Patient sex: M
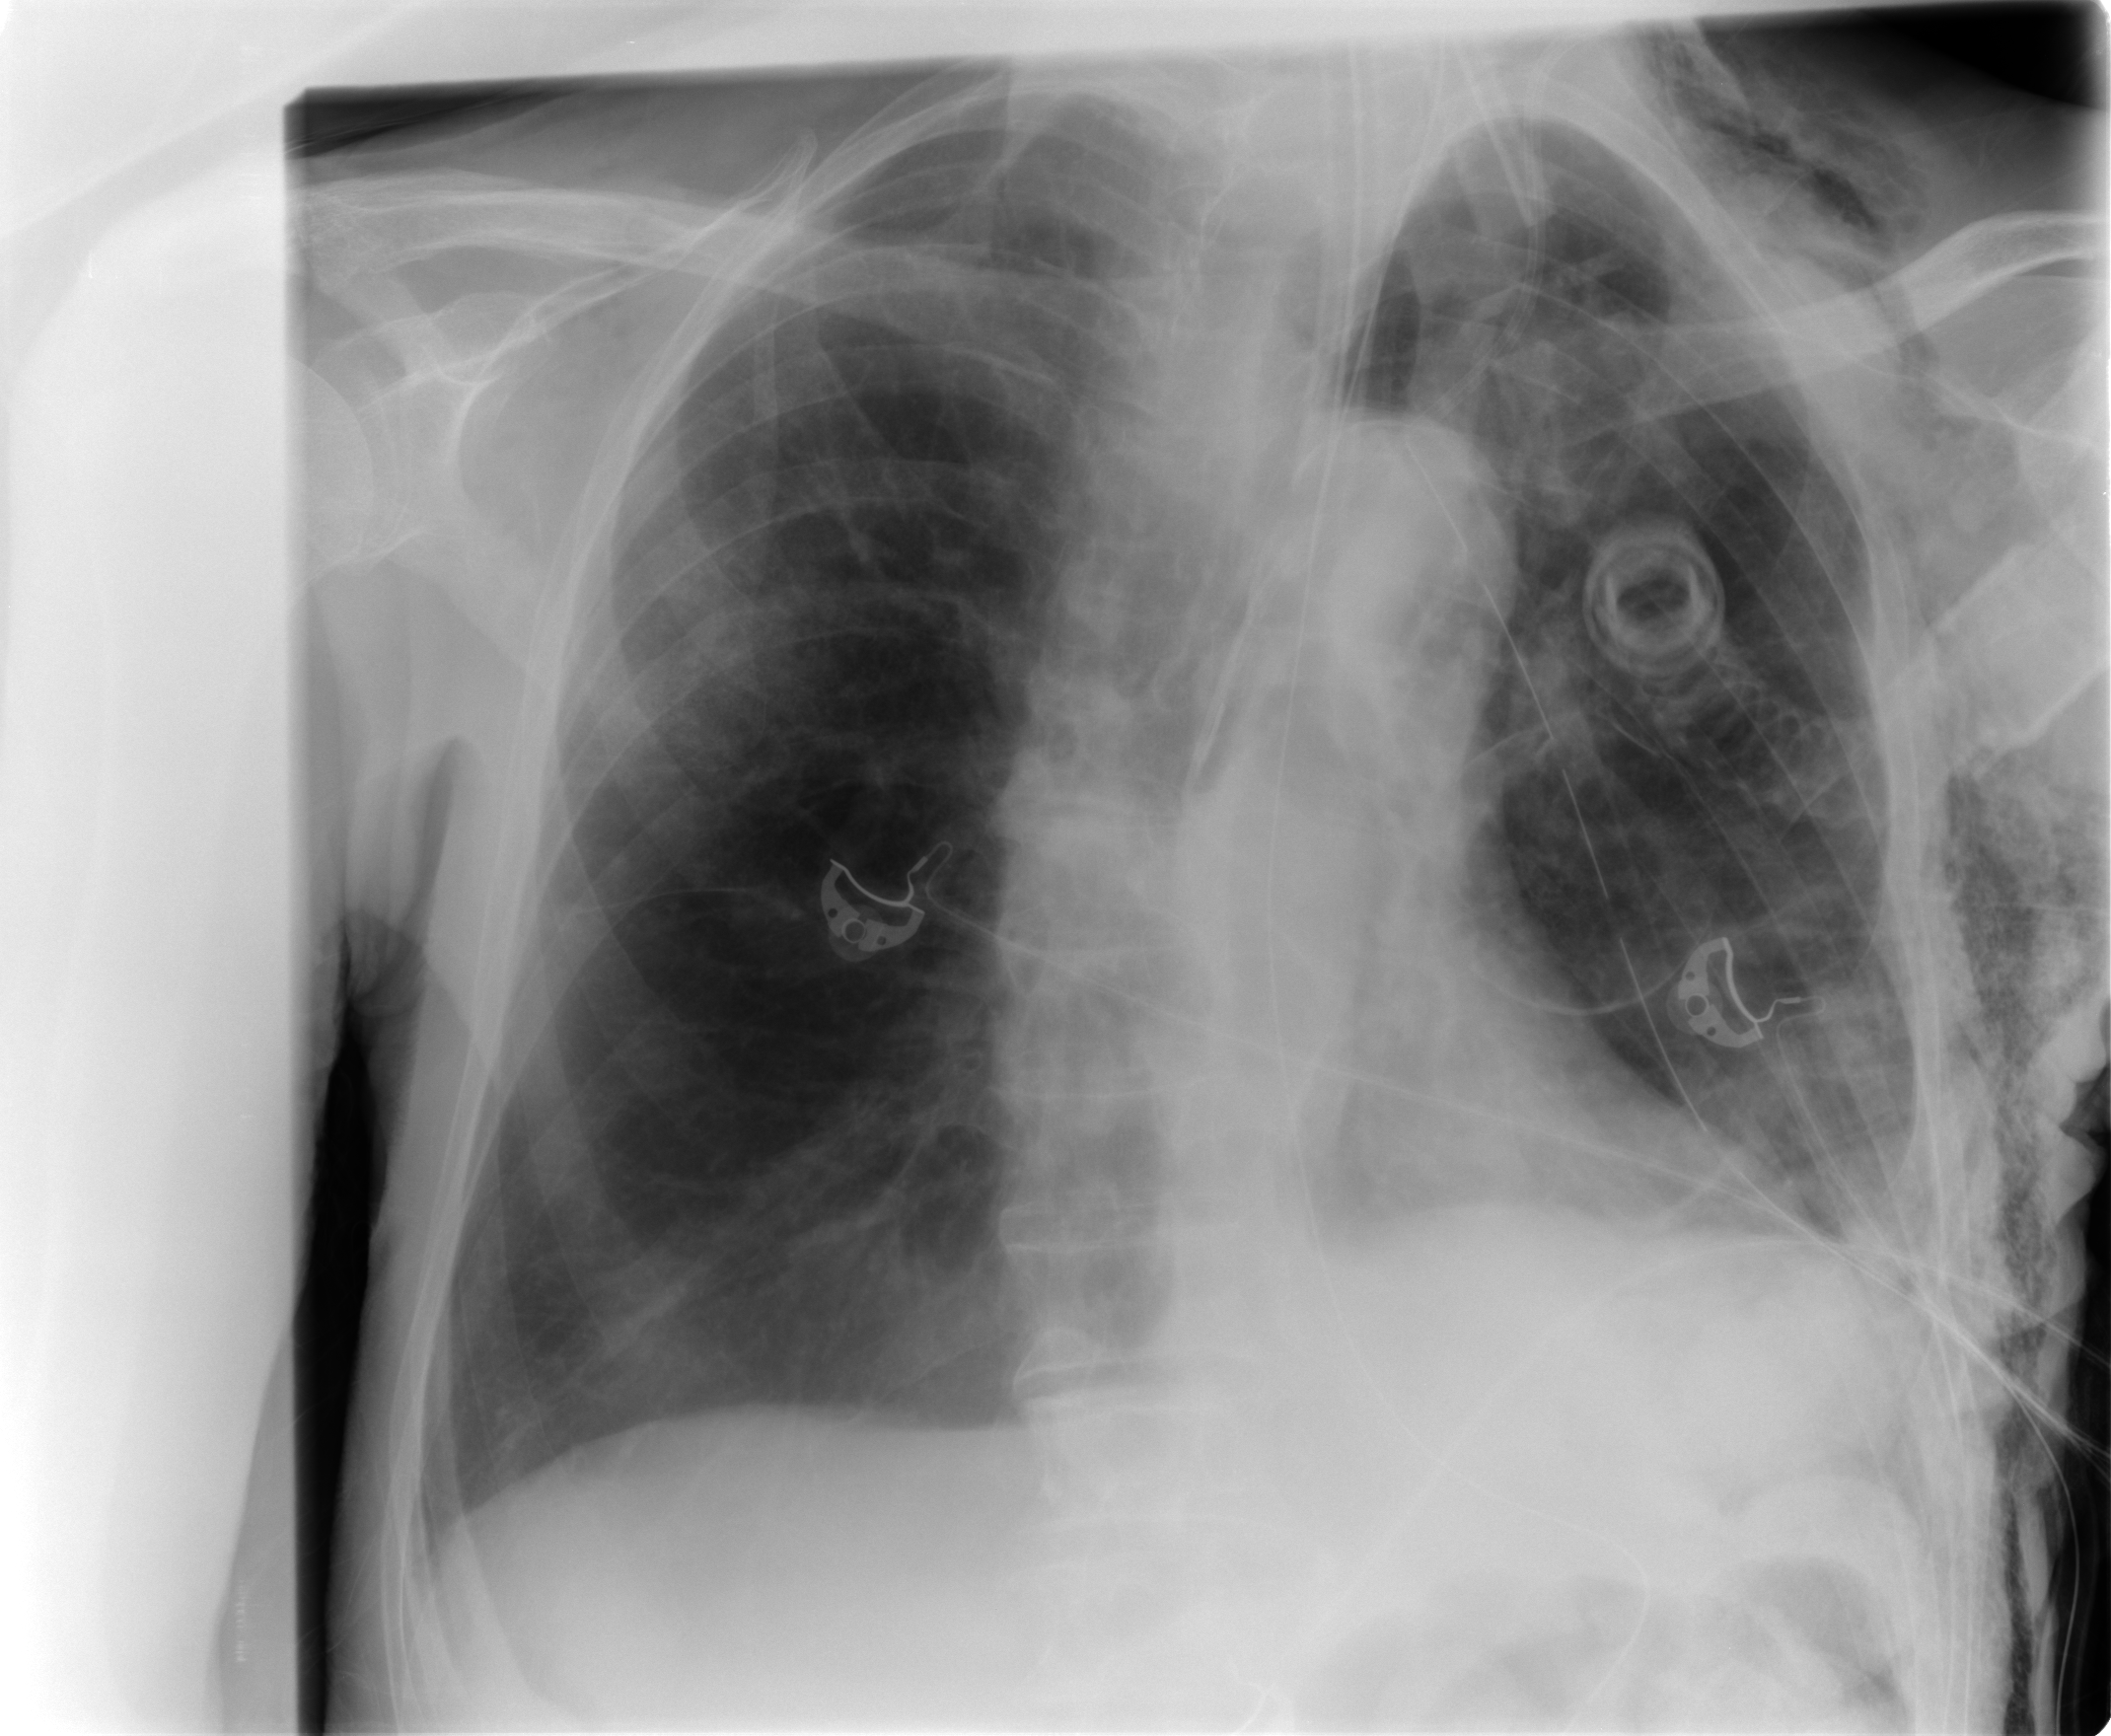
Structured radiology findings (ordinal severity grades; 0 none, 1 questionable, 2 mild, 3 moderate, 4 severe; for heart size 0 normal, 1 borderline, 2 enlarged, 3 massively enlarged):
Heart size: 0
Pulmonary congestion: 2
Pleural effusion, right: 0
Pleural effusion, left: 2
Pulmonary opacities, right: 0
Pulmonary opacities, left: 0
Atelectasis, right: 0
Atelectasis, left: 2